Question: I'm working on an XML document with XSLT, and I can't get this to work.
Here's my simple XSLT document. I've used the template from w3schools.
'''
<?xml version="1.0" encoding="ISO-8859-1"?>
<xsl:stylesheet version="1.0" xmlns:xsl="http://www.w3.org/1999/XSL/Transform">
<xsl:template match="/">
<html>
<body>
<h1>VAT No.:</h1>
<table border="1">
<tr bgcolor="#9acd32">
<th>Prefix</th>
<th>Number</th>
</tr>
<tr>
<td><xsl:value-of select="/document/page/body/dd[1]/dd[1]/dd/table/cell[1]/para[1]/ln[1]/wd[3]" /></td>
<td><xsl:value-of select="/document/page/body/dd[1]/dd[1]/dd/table/cell[1]/para[1]/ln[1]/wd[4]" /></td>
</tr>
</table>
</body>
</html>
</xsl:template>
</xsl:stylesheet>
'''
As you can see, I'm only trying to display the two words given. I've only left it in the table format so that I change the origional code from w3schools as little as possible.
Instead of having the two words displayed in the table, I get this:

the Xpaths are correct. I even used an online Xpath viewer to confirm it.
I have tried various placements of /, * and //. As well as editing the line.
Here is a part of the input XML. It is incomplete since there is some sensitive information, but you can see the layout.
'''
<?xml version="1.0" encoding="UTF-16"?>
<?xml-stylesheet href="XSLT Stylesheet.XSL" type="text/xsl"?>
<!--XML document generated using OCR technology from Nuance Communications, Inc.-->
<document xmlns="http://www.scansoft.com/omnipage/xml/ssdoc-schema3.xsd" xmlns:xsi="http://www.w3.org/2001/XMLSchema-instance">
<page ocr-vers="OmniPageCSDK18" app-vers="OmniPage 19">
<description>
<source file="C:\Users\dan\Pictures\<PHONE>.jpg" dpix="300" dpiy="300" sizex="3375" sizey="2330"/>
<theoreticalPage size="Custom" marginLeft="134" marginTop="40" marginRight="45" marginBottom="1184" offsetY="-84" width="16200" height="11184"/>
<language>en</language>
</description>
<body>
<section l="14275" t="40" r="15715" b="228">
<column l="14275" t="40" r="15715" b="228">
<para l="14308" t="84" r="15697" b="197" alignment="left" spaceBefore="2" lsp="exactly" lspExact="174" language="en">
<tabs position="14308"/>
<ln l="14669" t="84" r="15631" b="197" baseLine="182">
<run underlined="none" subsuperscript="none" fontSize="800" fontFace="Times New Roman" fontFamily="roman" fontPitch="variable" spacing="0" foreColor="0c0c0c"><wd l="0" t="0" r="0" b="0">Page</wd>
<tab position="14669"/>
</run>
<run underlined="none" subsuperscript="none" fontSize="800" fontFace="Times New Roman" fontFamily="roman" fontPitch="variable" spacing="0" foreColor="0c0c0c"><wd l="15185" t="89" r="15218" b="194">1</wd>
<space/>
<wd l="15326" t="84" r="15470" b="197">of</wd>
<space/>
<wd l="15595" t="89" r="15631" b="194">1</wd>
</run>
</ln>
</para>
</column>
</section>
<dd l="139" t="266" r="8777" b="3762">
<dd l="4297" t="266" r="8777" b="1807" backColor="d3d3d2" bottomDistance="375">
<bottomBorder type="single" width="2" color="d7d7d7"/>
<dd l="4297" t="266" r="8777" b="1807">
<table l="4297" t="266" r="8777" b="1803" alignment="left">
<gridTable>
<gridCol>3899</gridCol>
<gridCol>581</gridCol>
<gridRow>1537</gridRow>
</gridTable>
<cell gridColFrom="0" gridColTill="0" gridRowFrom="0" gridRowTill="0" alignment="left" verticalAlignment="top">
<para l="4373" t="367" r="6322" b="679" alignment="left" li="72" spaceBefore="53" lsp="exactly" lspExact="197" language="en">
<ln l="4373" t="367" r="6322" b="482" baseLine="480" underlined="none" subsuperscript="none" fontSize="800" fontFace="Times New Roman" fontFamily="roman" fontPitch="variable" spacing="0" foreColor="0c0c0c" forcedEOF="true">
<wd l="4373" t="367" r="4572" b="480">HP</wd>
<space/>
<wd l="4618" t="367" r="4944" b="480">VAT</wd>
<space/>
<wd l="4985" t="370" r="5213" b="482">No:</wd>
<space/>
<wd l="5388" t="367" r="6322" b="480">GB31414xxx
</wd>
</ln>
<ln l="4373" t="562" r="5738" b="679" baseLine="677" underlined="none" subsuperscript="none" fontSize="800" fontFace="Times New Roman" fontFamily="roman" fontPitch="variable" spacing="0" foreColor="0c0c0c" forcedEOF="true">
<wd l="4373" t="562" r="5446" b="679">Hewlett-Packard</wd>
<space/>
<wd l="5491" t="562" r="5738" b="677">Ltd.</wd>
</ln>
</para>
<para l="4375" t="744" r="7368" b="1042" alignment="left" li="72" ri="828" lsp="exactly" lspExact="182" language="en">
<ln l="4375" t="744" r="7368" b="883" baseLine="859" underlined="none" subsuperscript="none" fontSize="800" fontFace="Times New Roman" fontFamily="roman" fontPitch="variable" spacing="-2" foreColor="0c0c0c">
<wd l="4375" t="744" r="4673" b="859">Cxxx</wd>
<space/>
<wd l="4718" t="744" r="5083" b="883">Rxxx,</wd>
<space/>
<wd l="5134" t="749" r="5522" b="862">Axxxx</wd>
<space/>
<wd l="5566" t="746" r="6007" b="859">Cxxxxx</wd>
<space/>
<wd l="6055" t="746" r="6701" b="883">Bracknell,</wd>
<space/>
<wd l="6754" t="744" r="7368" b="859">Berkshire</wd>
<space/>
</ln>
<ln l="4375" t="929" r="5100" b="1042" baseLine="1042" underlined="none" subsuperscript="none" fontSize="800" fontFace="Times New Roman" fontFamily="roman" fontPitch="variable" spacing="-2" foreColor="0c0c0c">
<wd l="4375" t="929" r="4747" b="1042">Rxxx</wd>
<space/>
<wd l="4812" t="929" r="5100" b="1042">1xx</wd>
</ln>
</para>
<para l="4375" t="1169" r="5590" b="1282" alignment="left" li="72" spaceBefore="61" lsp="exactly" lspExact="179" language="en">
<ln l="4375" t="1169" r="5590" b="1282" baseLine="1282" underlined="none" subsuperscript="none" fontSize="800" fontFace="Times New Roman" fontFamily="roman" fontPitch="variable" spacing="0" foreColor="0c0c0c">
<wd l="4375" t="1169" r="4901" b="1282">GREAT</wd>
<space/>
<wd l="4949" t="1171" r="5590" b="1282">BRITAIN</wd>
</ln>
</para>
<para l="4375" t="1406" r="6528" b="1550" alignment="left" li="72" spaceBefore="61" spaceAfter="242" lsp="exactly" lspExact="179" language="en">
<ln l="4375" t="1406" r="6528" b="1550" baseLine="1522" underlined="none" subsuperscript="none" fontSize="800" fontFace="Times New Roman" fontFamily="roman" fontPitch="variable" spacing="0" foreColor="0c0c0c">
<wd l="4375" t="1406" r="4766" b="1522">Phone</wd>
<space/>
<wd l="4810" t="1406" r="5366" b="1522">Number:</wd>
<space/>
<wd l="5395" t="1411" r="5597" b="1550">(44</wd>
<space/>
<wd l="5664" t="1409" r="6007" b="1550">1xxx)</wd>
<space/>
<wd l="6062" t="1409" r="6528" b="1522">36xxxxx</wd>
</ln>
</para>
</cell>
<cell gridColFrom="1" gridColTill="1" gridRowFrom="0" gridRowTill="0" alignment="centered" verticalAlignment="top">
<picture l="8196" t="305" r="8738" b="1769" alignment="centered" ri="39" spaceBefore="39" spaceAfter="34">
</picture>
</cell>
</table>
</dd>
</dd>
<dd l="4297" t="2182" r="8777" b="3762">
<para l="6444" t="2215" r="8683" b="2345" alignment="justified" li="2088" lsp="exactly" lspExact="207" language="en">
<ln l="6444" t="2215" r="8683" b="2345" baseLine="2342">
<run bold="true" underlined="none" subsuperscript="none" fontSize="900" fontFace="Times New Roman" fontFamily="roman" fontPitch="variable" spacing="7" foreColor="0c0c0c"><wd l="6444" t="2218" r="7390" b="2345">DELIVERY</wd>
<space/>
</run>
<run bold="true" underlined="none" subsuperscript="none" fontSize="800" fontFace="Times New Roman" fontFamily="roman" fontPitch="variable" spacing="7" foreColor="0c0c0c"><wd l="7447" t="2220" r="7692" b="2342">TO</wd>
<space/>
<wd l="7795" t="2220" r="8683" b="2342"><PHONE></wd>
</run>
</ln>
</para>
<para l="6449" t="2496" r="7646" b="2628" alignment="justified" li="2088" spaceBefore="84" lsp="exactly" lspExact="195" language="en">
<ln l="6449" t="2496" r="7646" b="2628" baseLine="2626">
<run bold="true" underlined="none" subsuperscript="none" fontSize="800" fontFace="Times New Roman" fontFamily="roman" fontPitch="variable" spacing="2" foreColor="0c0c0c"><wd l="6449" t="2496" r="7034" b="2628">Cxxxxx</wd>
<space/>
<wd l="7082" t="2503" r="7246" b="2626">IT</wd>
<space/>
</run>
<run underlined="none" subsuperscript="none" fontSize="800" fontFace="Times New Roman" fontFamily="roman" fontPitch="variable" spacing="2" foreColor="0c0c0c"><wd l="7298" t="2506" r="7646" b="2626">Parts</wd>
</run>
</ln>
</para>
<para l="6444" t="2736" r="7258" b="2868" alignment="justified" li="2088" spaceBefore="38" lsp="exactly" lspExact="207" language="en">
<ln l="6444" t="2736" r="7258" b="2868" baseLine="2866" underlined="none" subsuperscript="none" fontSize="900" fontFace="Times New Roman" fontFamily="roman" fontPitch="variable" spacing="0" foreColor="0c0c0c">
<wd l="6444" t="2736" r="6936" b="2868">xxxxxx</wd>
<space/>
<wd l="6982" t="2741" r="7258" b="2868">Hse</wd>
</ln>
</para>
<para l="6449" t="2976" r="7219" b="3108" alignment="justified" li="2088" spaceBefore="35" lsp="exactly" lspExact="207" language="en">
<ln l="6449" t="2976" r="7219" b="3108" baseLine="3108" underlined="none" subsuperscript="none" fontSize="900" fontFace="Times New Roman" fontFamily="roman" fontPitch="variable" spacing="0" foreColor="0c0c0c">
<wd l="6449" t="2976" r="6965" b="3108">Oxxxx</wd>
<space/>
<wd l="7010" t="2976" r="7219" b="3108">Rd</wd>
</ln>
</para>
<para l="6454" t="3218" r="8198" b="3348" alignment="justified" li="2088" spaceBefore="31" lsp="exactly" lspExact="207" language="en">
<ln l="6454" t="3218" r="8198" b="3348" baseLine="3346">
<run underlined="none" subsuperscript="none" fontSize="900" fontFace="Times New Roman" fontFamily="roman" fontPitch="variable" spacing="1" foreColor="0c0c0c"><wd l="6454" t="3218" r="6739" b="3348">SL9</wd>
<space/>
<wd l="6794" t="3218" r="7745" b="3348">7Bxxxx</wd>
<space/>
</run>
<run underlined="none" subsuperscript="none" fontSize="800" fontFace="Times New Roman" fontFamily="roman" fontPitch="variable" spacing="1" foreColor="0c0c0c"><wd l="7805" t="3223" r="8198" b="3346">Cross</wd>
</run>
</ln>
</para>
<para l="6449" t="3458" r="7810" b="3588" alignment="justified" li="2088" spaceBefore="33" spaceAfter="125" lsp="exactly" lspExact="207" language="en">
<ln l="6449" t="3458" r="7810" b="3588" baseLine="3586" underlined="none" subsuperscript="none" fontSize="900" fontFace="Times New Roman" fontFamily="roman" fontPitch="variable" spacing="0" foreColor="0c0c0c">
<wd l="6449" t="3458" r="7042" b="3588">GREAT</wd>
<space/>
<wd l="7092" t="3463" r="7810" b="3586">BRITAIN</wd>
</ln>
</para>
</dd>
<dd l="139" t="266" r="689" b="962">
<picture l="139" t="413" r="689" b="962" alignment="left" spaceBefore="147">
</picture>
</dd>
<dd l="139" t="2279" r="2508" b="3762">
<para l="149" t="2302" r="2105" b="2424" alignment="justified" lsp="exactly" lspExact="185" language="en">
<ln l="149" t="2302" r="2105" b="2424" baseLine="2422" bold="true" underlined="none" subsuperscript="none" fontSize="800" fontFace="Times New Roman" fontFamily="roman" fontPitch="variable" spacing="16" foreColor="0c0c0c">
<wd l="149" t="2302" r="518" b="2422">VAT</wd>
<space/>
<wd l="574" t="2304" r="833" b="2424">No:</wd>
<space/>
<wd l="1054" t="2302" r="2105" b="2424">GB530000000</wd>
</ln>
</para>
'''
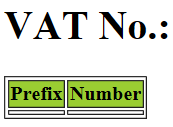
Answer: '''
<document xmlns="http://www.scansoft.com/omnipage/xml/ssdoc-schema3.xsd"
'''
This declaration puts all the un-prefixed element names in the document into a namespace, so you need to assign a prefix to that namespace in the XSLT and then use the prefix in your XPath expressions:
'''
<xsl:stylesheet version="1.0" xmlns:xsl="http://www.w3.org/1999/XSL/Transform"
xmlns:ss="http://www.scansoft.com/omnipage/xml/ssdoc-schema3.xsd">
<!-- ... -->
<td><xsl:value-of select="/ss:document/ss:page/ss:body/ss:dd[1]/ss:dd[1]/ss:dd/ss:table/ss:cell[1]/ss:para[1]/ss:ln[1]/ss:wd[3]" /></td>
'''
This is because unprefixed node names in an XPath 1.0 expression always refer to nodes that are in a namespace.
Unrelated to this, I would personally avoid using an XPath expression that is so heavily tied to the precise layout of the XML document in terms of "the third wd of the first ln of...." - you could instead use something like
'''
<xsl:value-of select="//ss:wd[preceding-sibling::ss:wd[2] = 'VAT']
[preceding-sibling::ss:wd[1] = 'No:']" />
'''
to specifically target a 'wd' whose two preceding 'wd's are "VAT" and "No:", wherever it happens to occur.